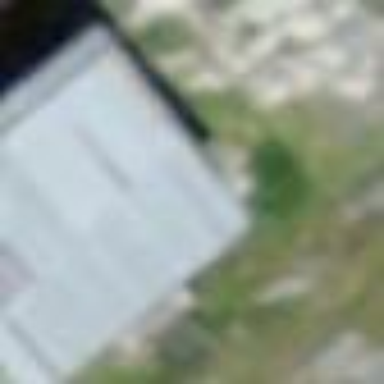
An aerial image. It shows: Wilderness hut in building.